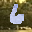
Label: 6